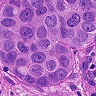
Metastatic tissue present: yes